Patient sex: M
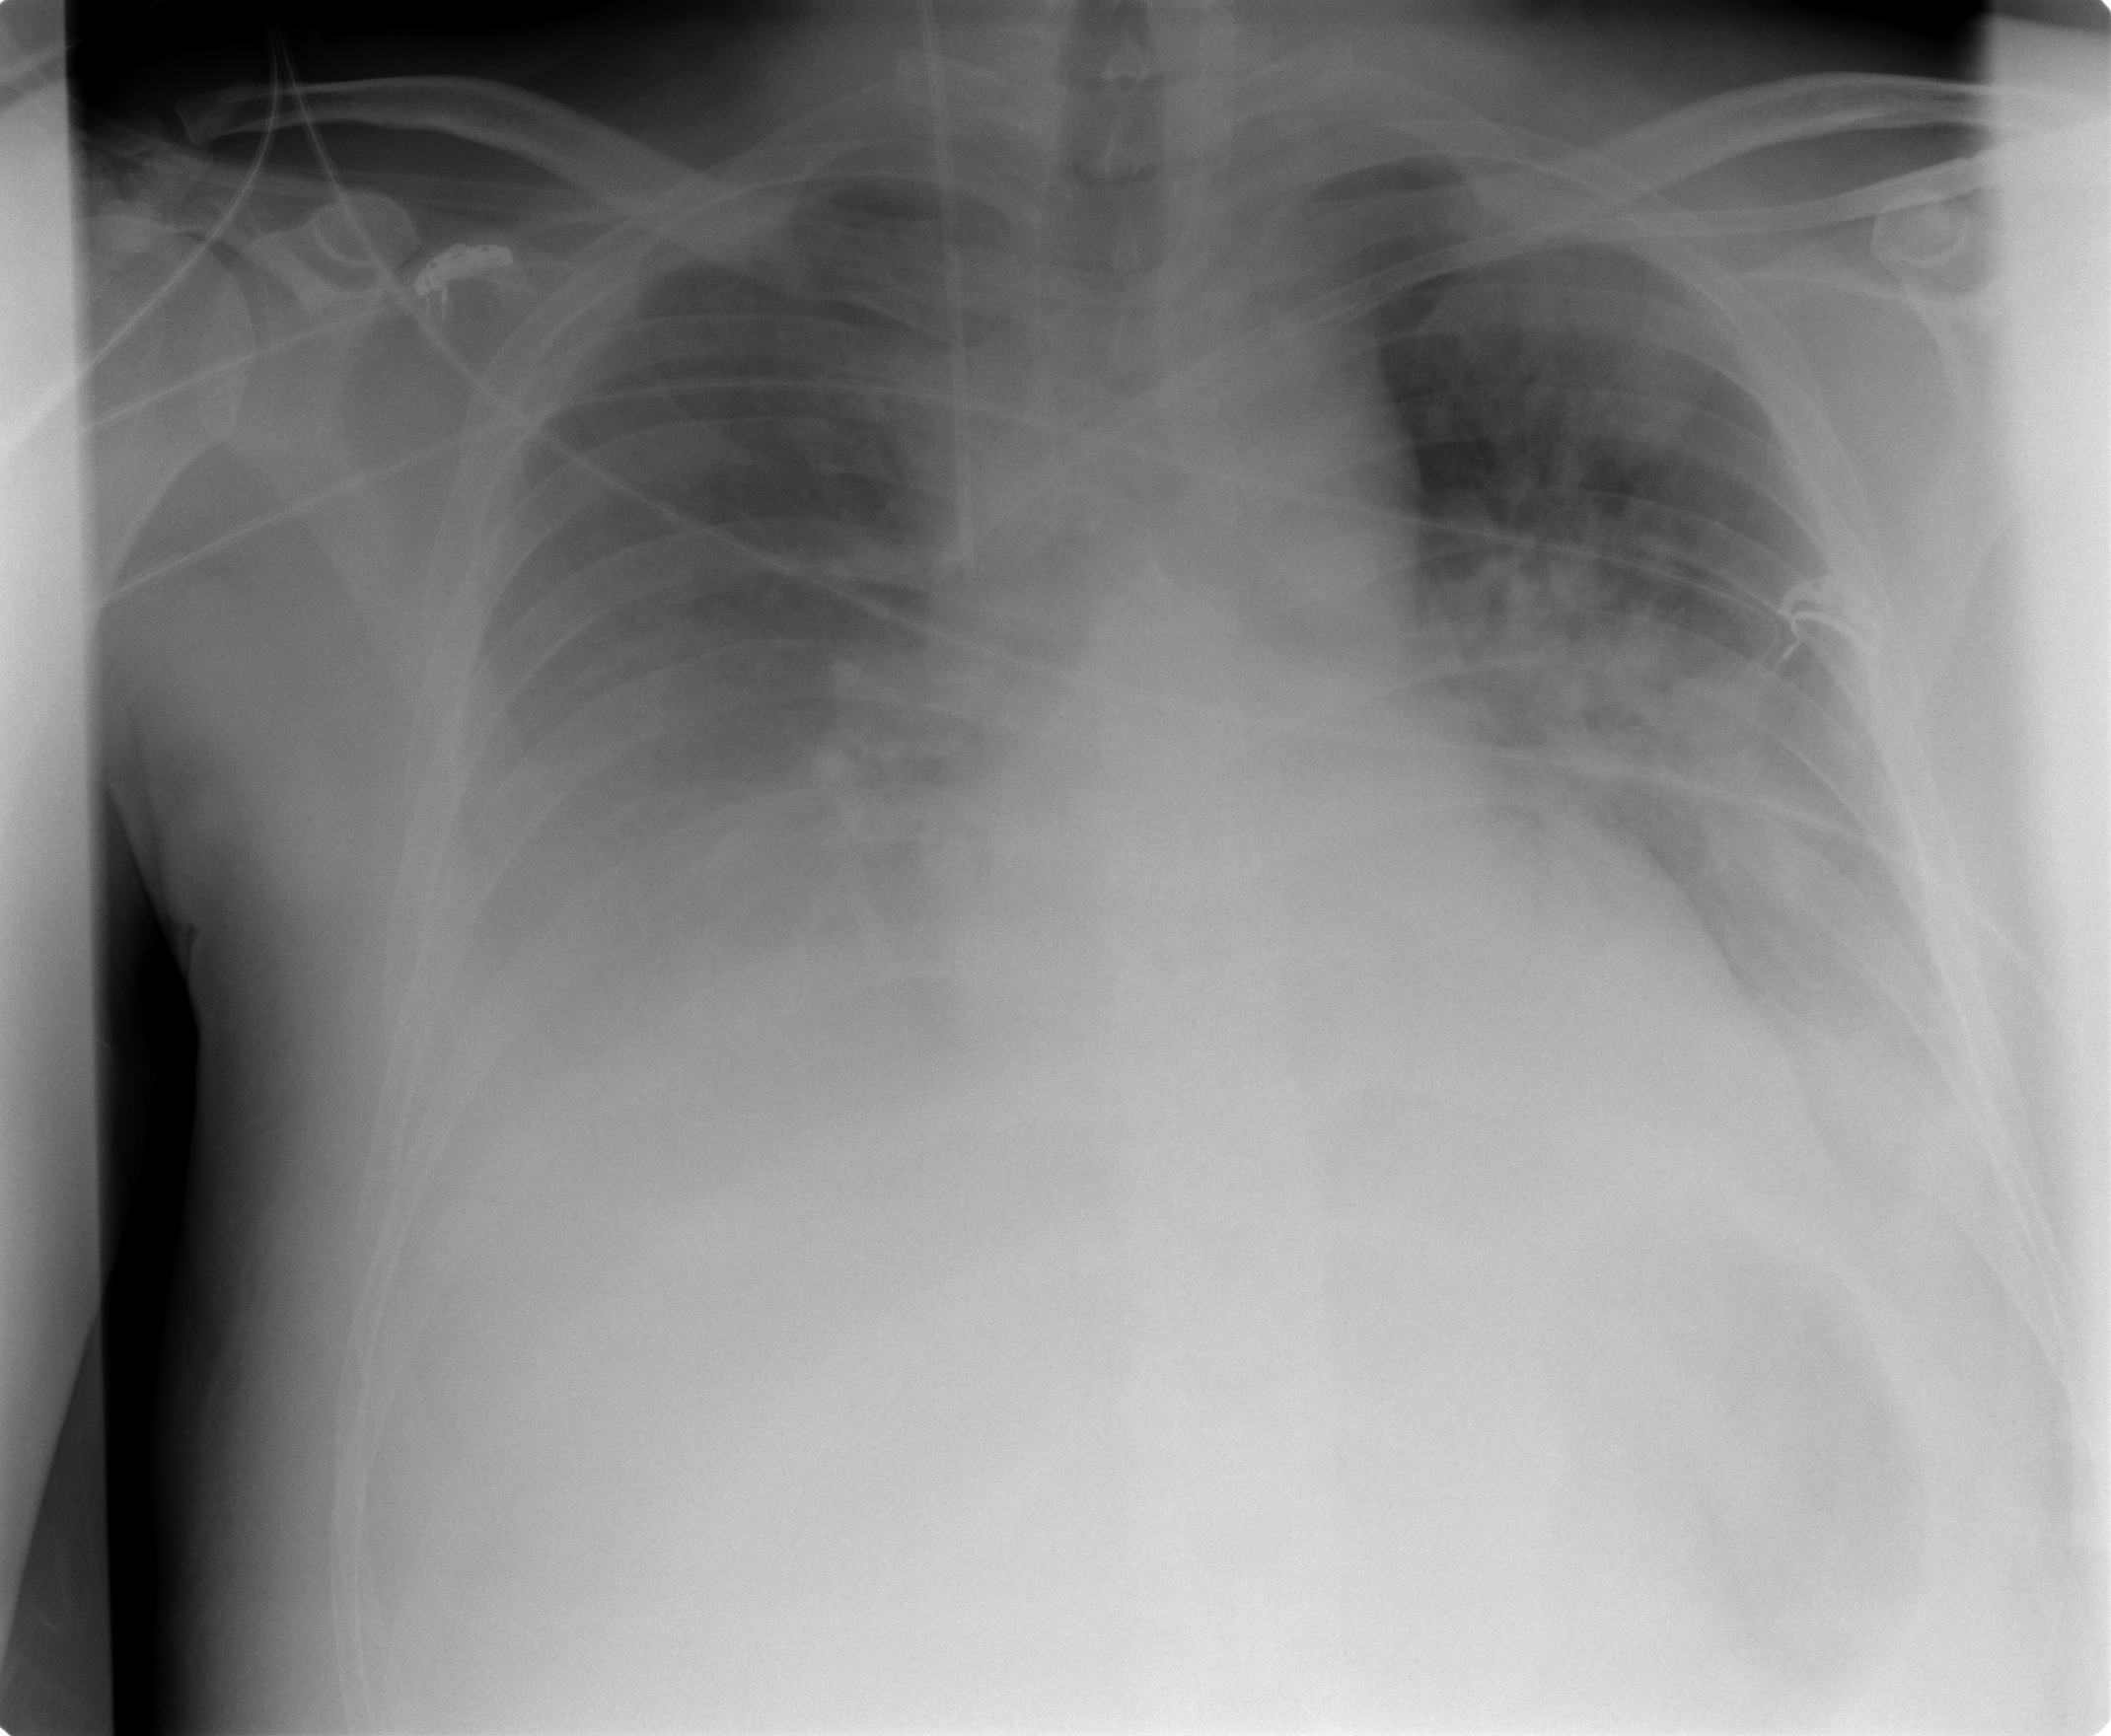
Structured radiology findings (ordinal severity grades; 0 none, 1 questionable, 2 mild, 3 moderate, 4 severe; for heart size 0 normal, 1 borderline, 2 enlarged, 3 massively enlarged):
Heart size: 2
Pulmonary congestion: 4
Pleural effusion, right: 3
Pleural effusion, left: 3
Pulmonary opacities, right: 2
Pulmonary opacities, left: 2
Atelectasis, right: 3
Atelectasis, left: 2